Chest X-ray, PA view. Patient: 64 years old, sex F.
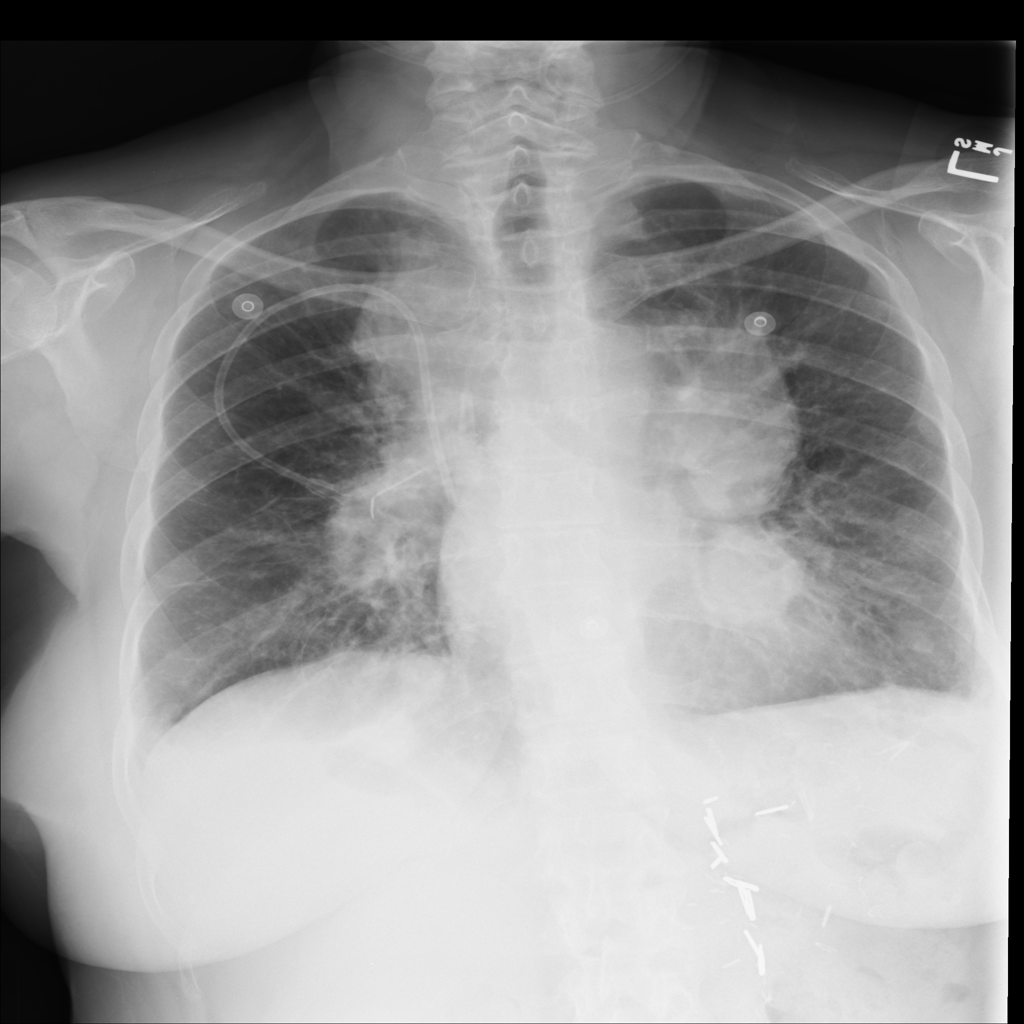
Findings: Infiltration, Mass